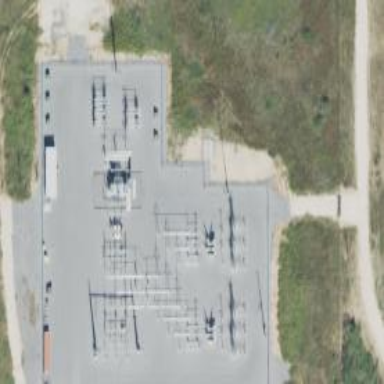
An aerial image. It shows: Switch for power supply.